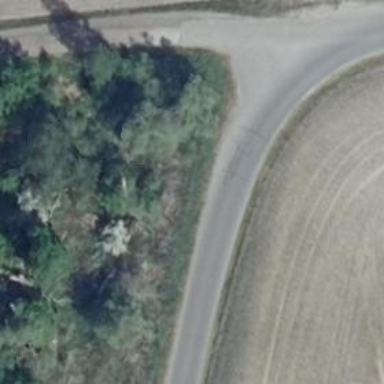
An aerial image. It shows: Unclassified paved road.